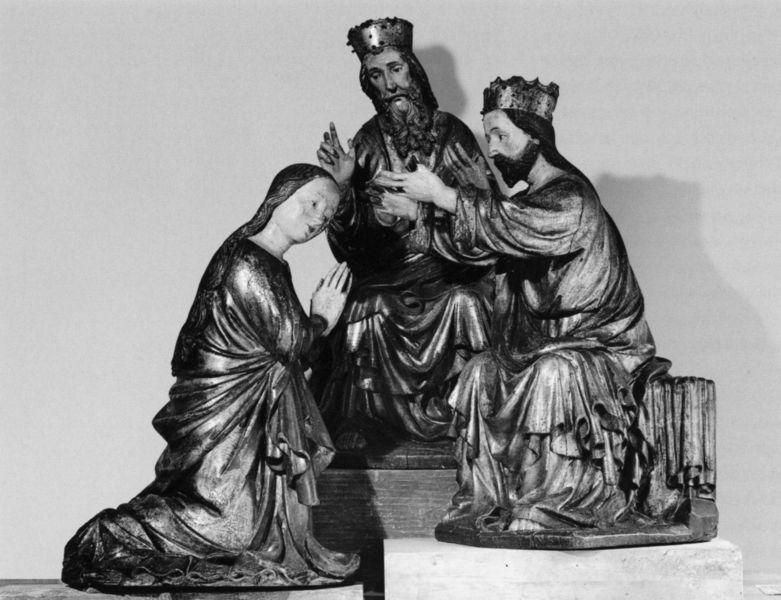
Titel: Marienkrönungsgruppe aus dem Mittelschrein des Hochaltares der Pfarrkirche Maria Himmelfahrt in Bozen
Künstler: Hans von Judenburg
Standort: Nürnberg.
Institution: Germanisches Nationalmuseum
Schlagwörter: gott, gruppe, hand, mann, schatten, weiß, sitzen, finger, frau, geste, grau, holz, licht, männer, schwarz, alt, bart, bärte, gericht, jung, bibel, falten, silber, sockel, gesten, hände, kirche, gewand, gold, mantel, sitzend, drei, gewänder, vater, gotik, krone, renaissance, skulptur, statue, sitz, figuren, kaiser, thron, bronze, faltenwurf, plastik, podest, knie, foto, fotografie, photographie, alter, jungfrau, schwarzweiß, knien, mäntel, herrscher, beten, gebet, altar, schnitzerei, photo, maserung, skulpturen, statuen, gotisch, christus, jesus, christlich, flehen, knieend, kniend, mittelalter, knieen, krönung, segen, segnen, segnung, umhänge, könige, heilige, zier, heilig, maria, david, bitte, sakral, aufnahme, sohn, josef, vollbärte, kronen, abguss, marienkrönung, pacher, segensgestus, figurengruppe, gottvater, gaben, vergebung, heiliger vater, himmelskönigin, sakralkunst, herabbeugen, krönung marien, krönung mariens, skulpturengruppe, skulturengruppe, vollärte, bildschnitzerei, segnend, michael pacher, trias, annehmen, mannn, heiligkeit, brat, drei figuren, freising, skulpuren, er, du gnadenreiche, gewäönder, jolzfiguren